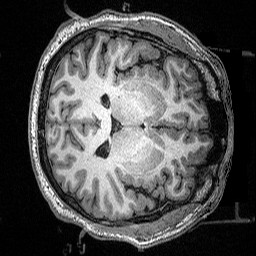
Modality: T1w
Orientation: axial
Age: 30
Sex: male
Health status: ill
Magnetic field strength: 3 T
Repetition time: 2.53 s
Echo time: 0.00331 s